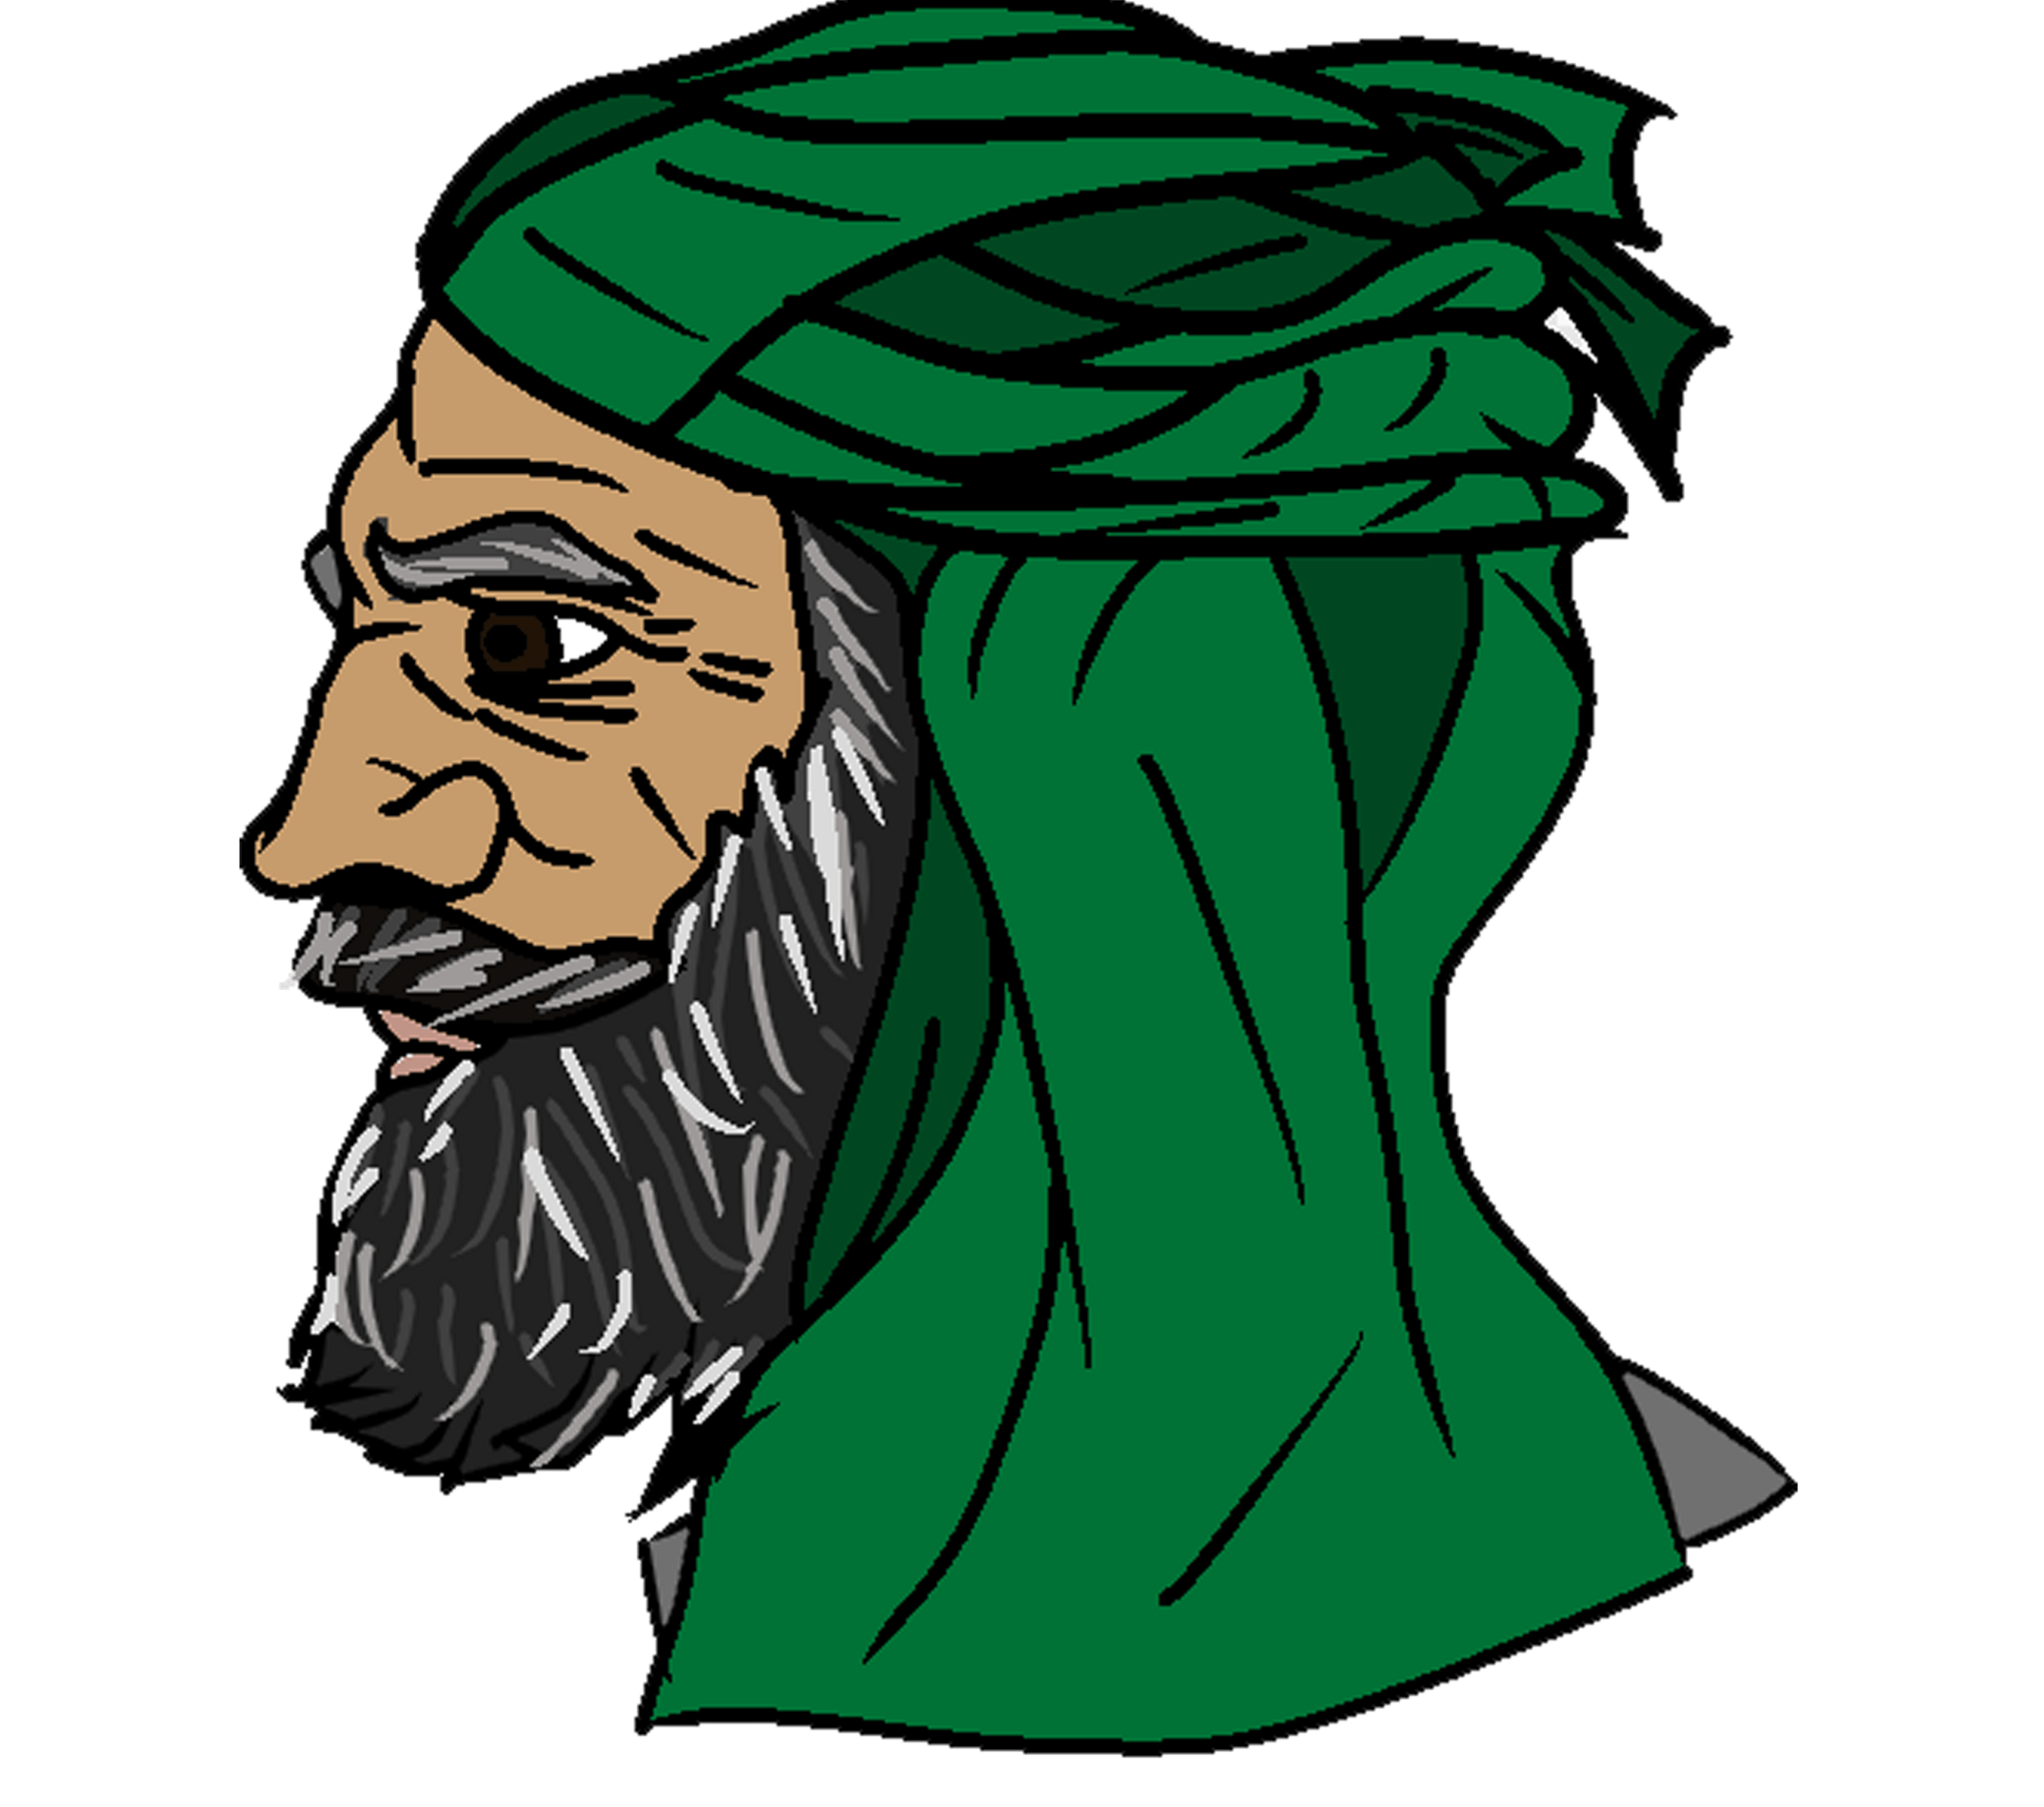
Label: 4_Yes_Chad